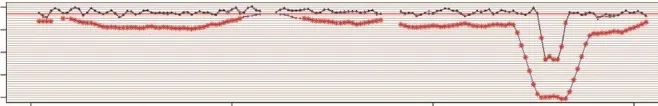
Characteristics of the 5,707 kb and 857 kb deletions of Xq25q26.3 and Xp22.33, respectively. (A). Results of cfDNA screening of the pregnant proband. CfDNA screening study of the maternal plasma, illustrating an uncertain 6 Mb deletion in the long arm of the X-chromosome (128M-133M), Z score = -19.43.
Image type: pathology (immunostaining)